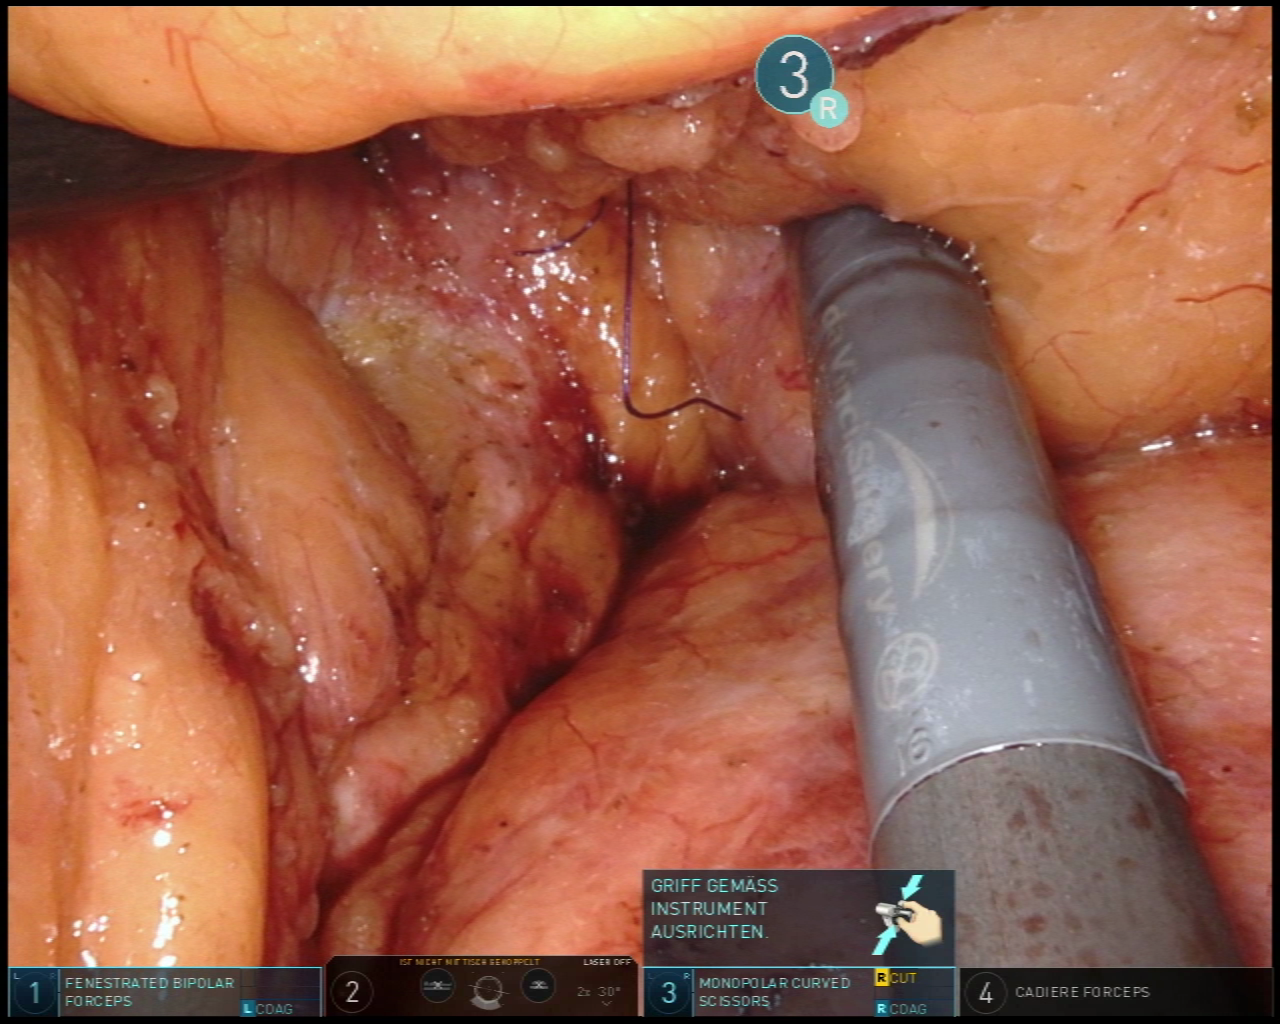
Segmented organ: pancreas
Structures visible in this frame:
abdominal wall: no
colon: yes
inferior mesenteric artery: no
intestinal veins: no
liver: no
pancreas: yes
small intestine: no
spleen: no
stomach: no
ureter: no
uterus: no
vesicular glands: no